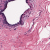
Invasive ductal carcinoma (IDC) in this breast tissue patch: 0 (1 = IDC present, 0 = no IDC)